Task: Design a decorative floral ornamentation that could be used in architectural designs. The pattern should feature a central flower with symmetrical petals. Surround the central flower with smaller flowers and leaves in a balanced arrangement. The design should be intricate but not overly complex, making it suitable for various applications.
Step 859:
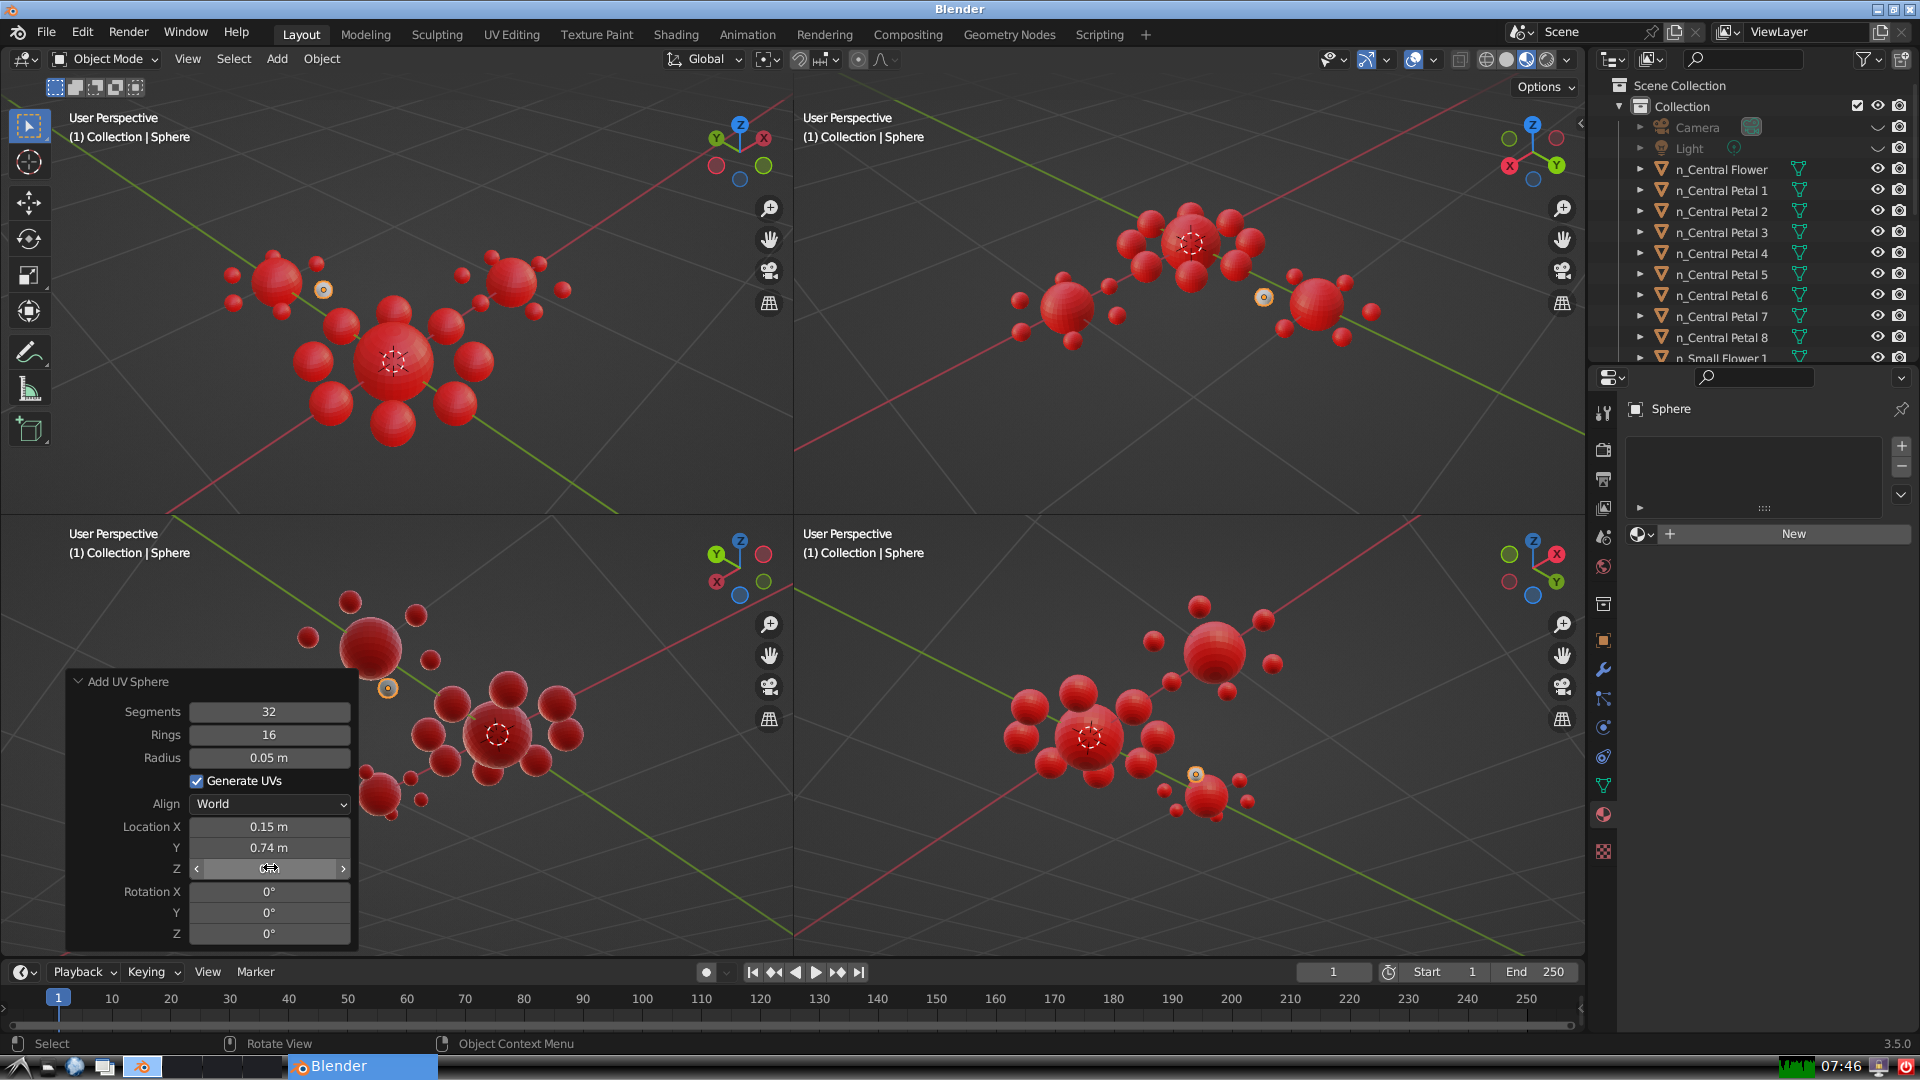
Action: {"mouse_move": [960, 540]}